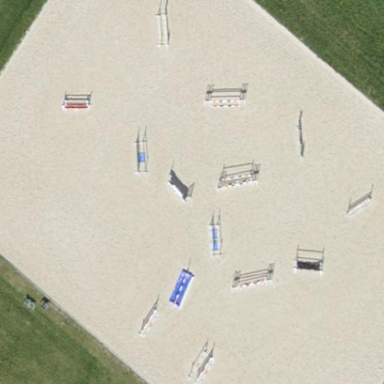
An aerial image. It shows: Equestrian pitch for leisure land activities.